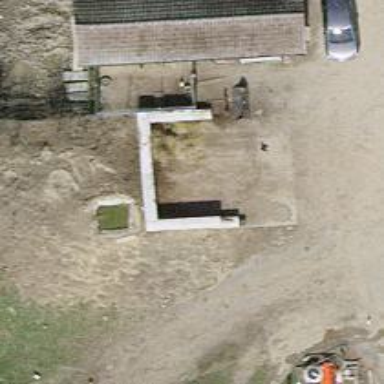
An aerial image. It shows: Concrete retaining wall.